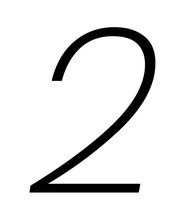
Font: Poppins-ExtraLightItalic